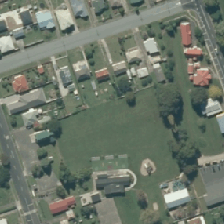
Land cover: urban_parkland